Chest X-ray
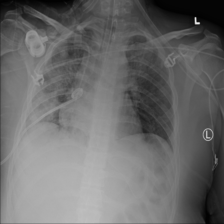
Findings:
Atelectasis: negative
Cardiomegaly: negative
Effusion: negative
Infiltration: positive
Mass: negative
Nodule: negative
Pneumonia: negative
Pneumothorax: positive
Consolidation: negative
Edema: negative
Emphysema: negative
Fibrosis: negative
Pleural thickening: negative
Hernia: negative